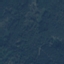
Label: Forest